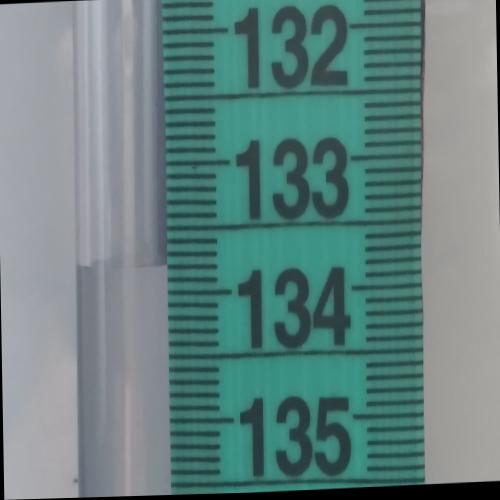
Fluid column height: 133.8 cm